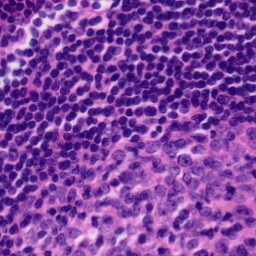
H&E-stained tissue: Tonsil